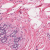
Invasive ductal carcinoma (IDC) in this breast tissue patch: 0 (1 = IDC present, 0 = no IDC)